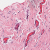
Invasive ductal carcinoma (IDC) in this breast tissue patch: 0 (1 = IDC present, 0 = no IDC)